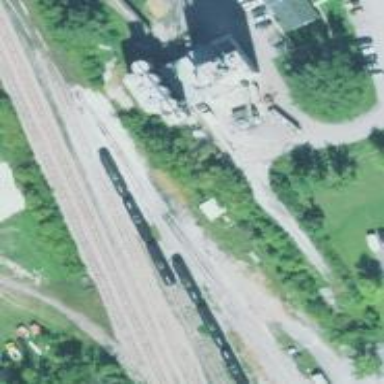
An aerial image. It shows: Railway yard used for servicing trains.